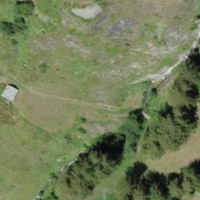
EUNIS habitat code: 26
Species observed at this site:
Centaurea scabiosa
Angelica sylvestris
Saponaria ocymoides
Sedum album